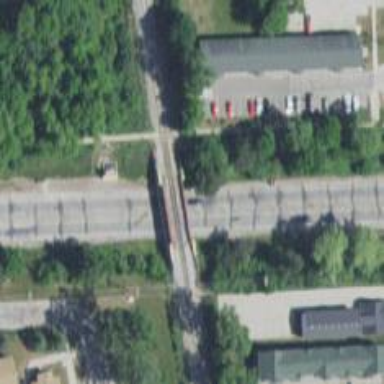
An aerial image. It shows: Crossing for the railway.